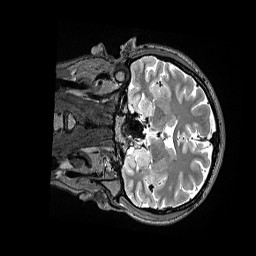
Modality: T2w
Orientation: coronal
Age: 22
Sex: female
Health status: ill
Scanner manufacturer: siemens
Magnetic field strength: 3 T
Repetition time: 3.2 s
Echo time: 0.564 s